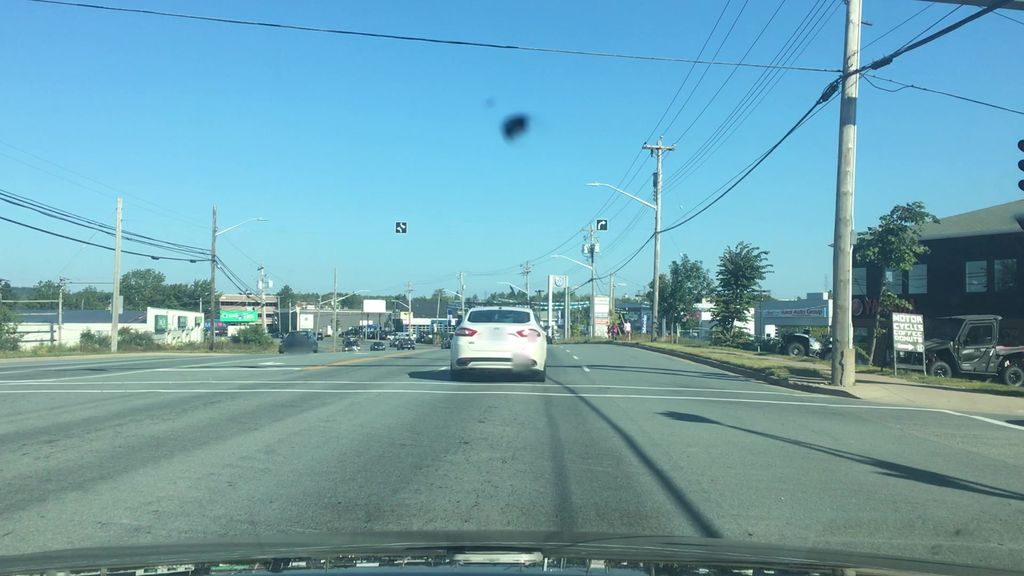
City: halifax